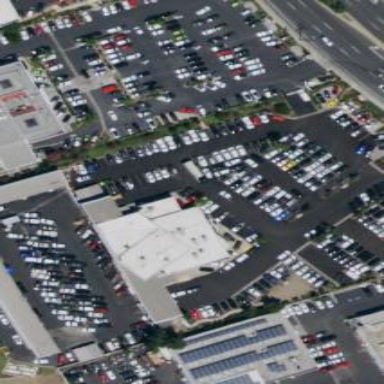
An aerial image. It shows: Car shop building.